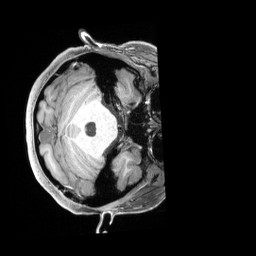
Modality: T1w
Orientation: axial
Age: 20
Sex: female
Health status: healthy
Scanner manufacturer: siemens
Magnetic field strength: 3 T
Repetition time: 2.4 s
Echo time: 0.00228 s